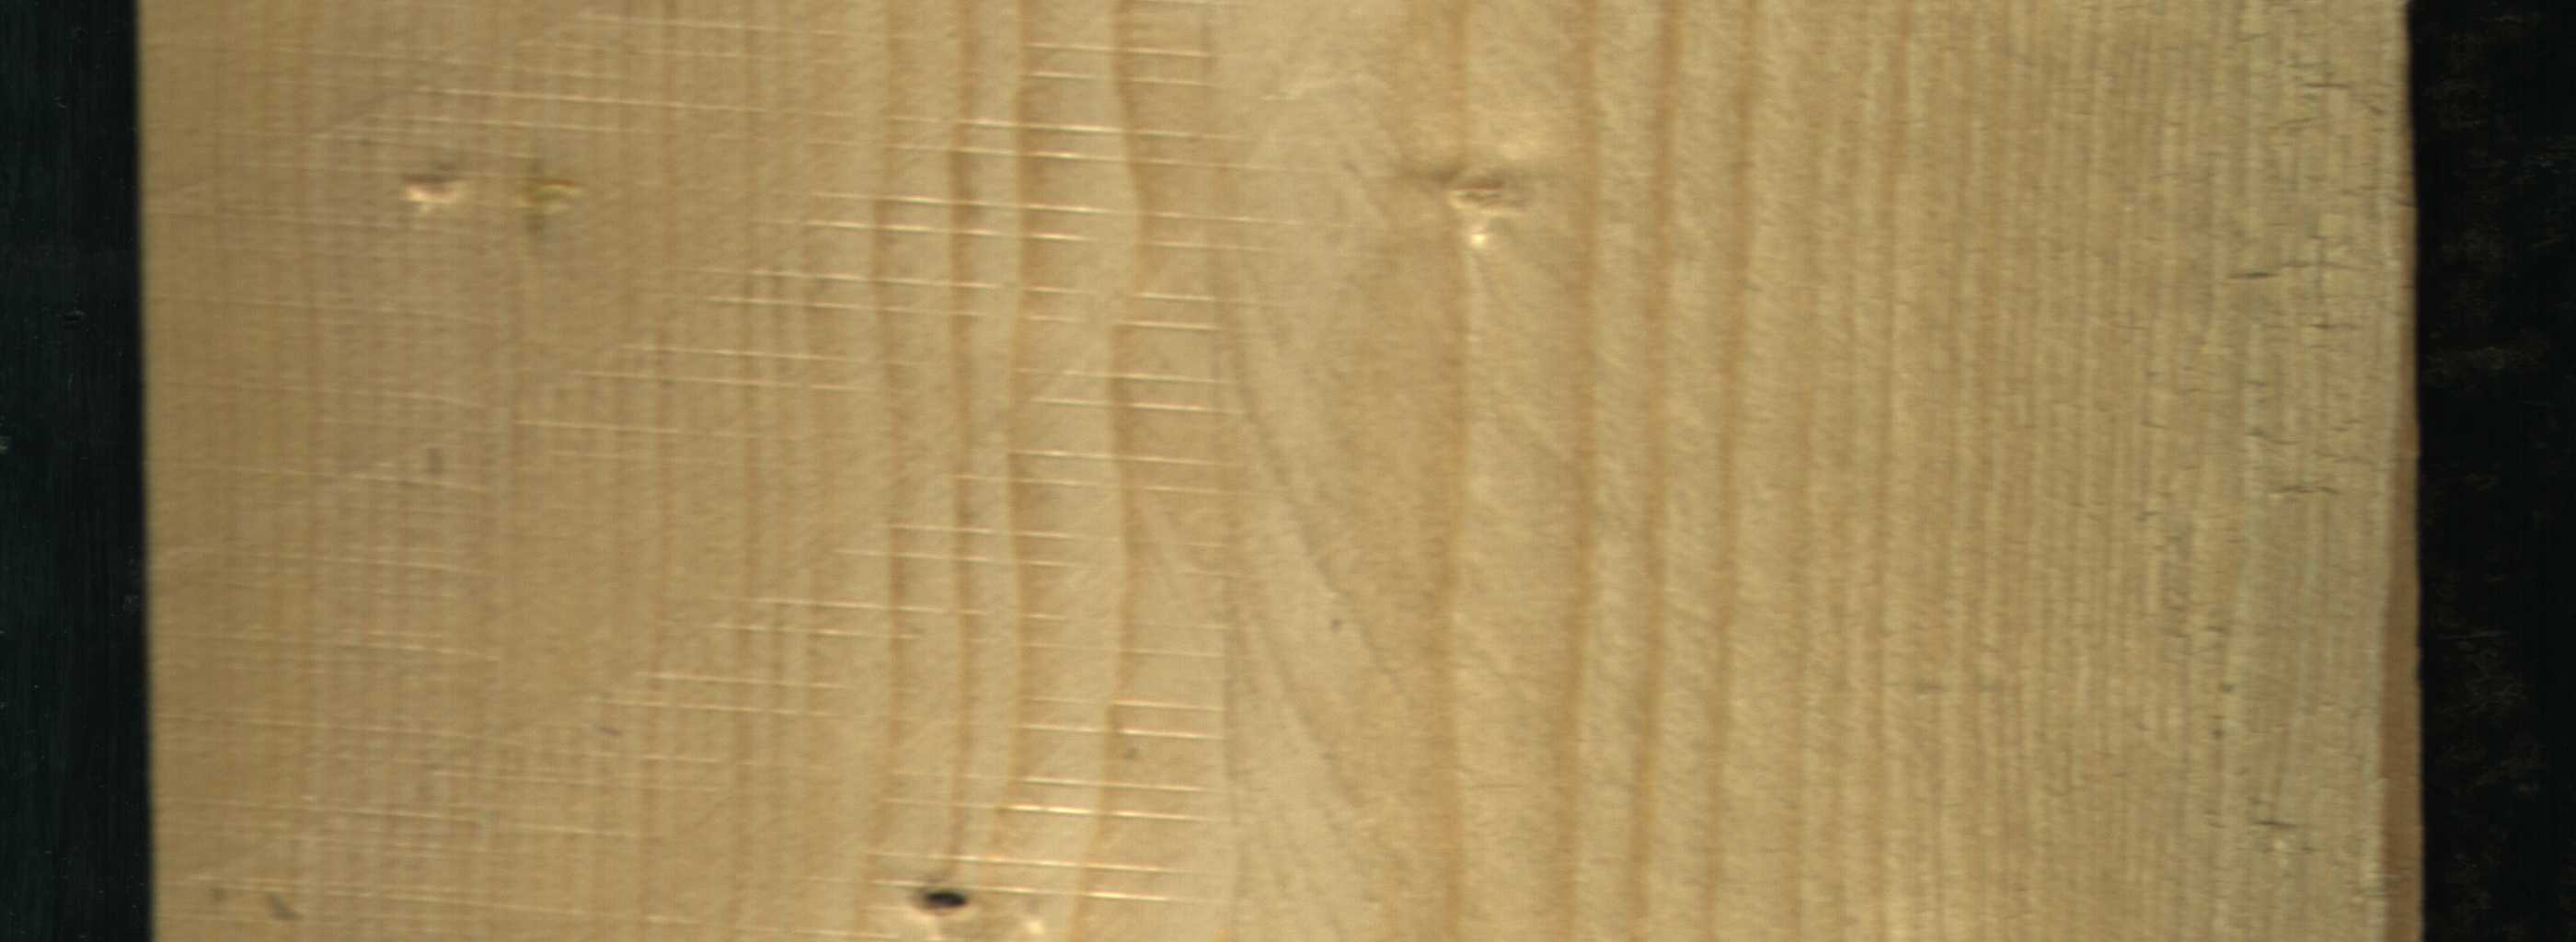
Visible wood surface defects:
Dead_Knot